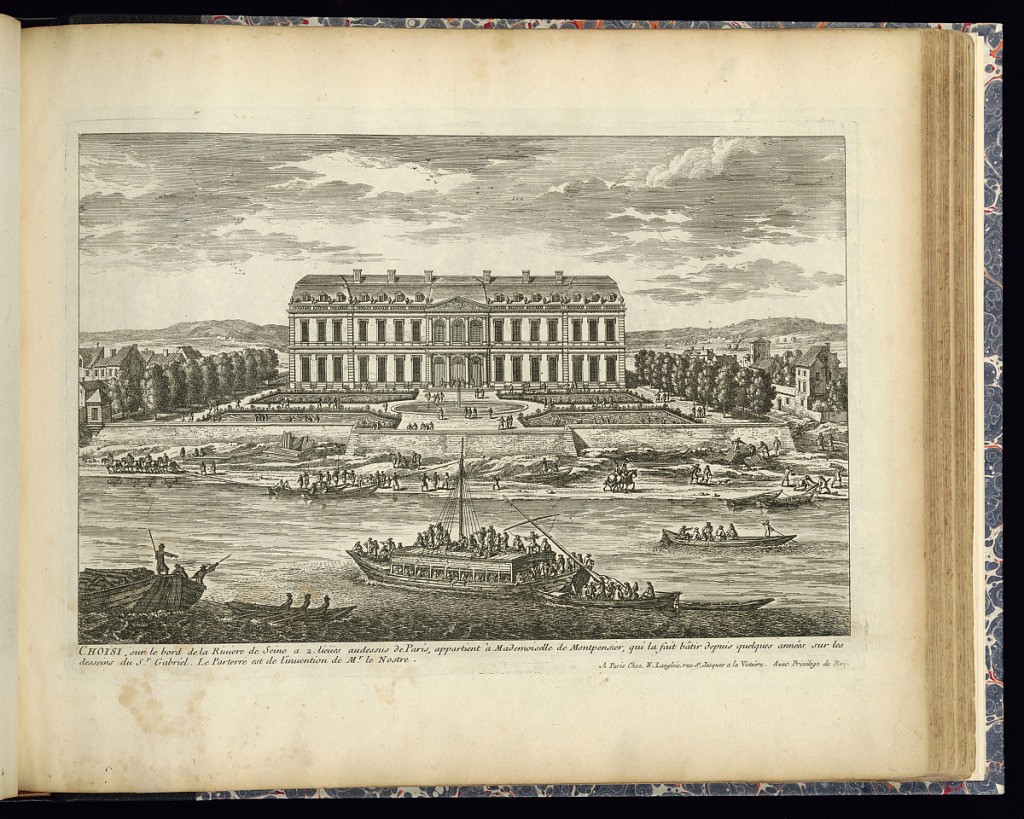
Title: CHOISI
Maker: Adam Perelle, French, 1638 – 1695
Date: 1686–1694
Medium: Etching on laid paper
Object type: Print
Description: View of the Chateau of Choisy with the river Seine in the foreground with barges and boats filled with figures/ people. In the background, the garden façade of the chateau with a central basin, fountain, and parterre planting, flanked by trees. Buildings in the background and figures throughout the grounds. The plate is titled with a description.